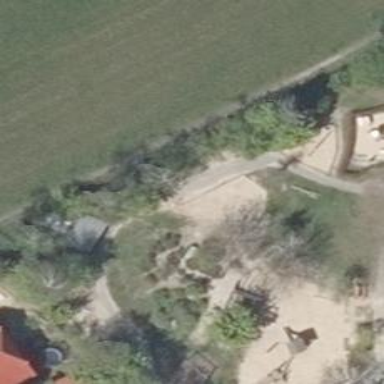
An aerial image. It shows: Playground area for leisure land.